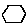
Label: hexagon